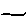
Label: line